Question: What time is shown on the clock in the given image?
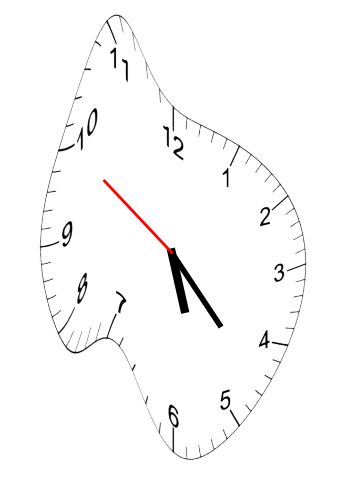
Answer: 05:22:50